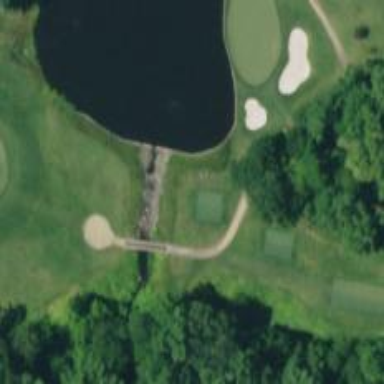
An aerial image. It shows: Path designated for golf carts.